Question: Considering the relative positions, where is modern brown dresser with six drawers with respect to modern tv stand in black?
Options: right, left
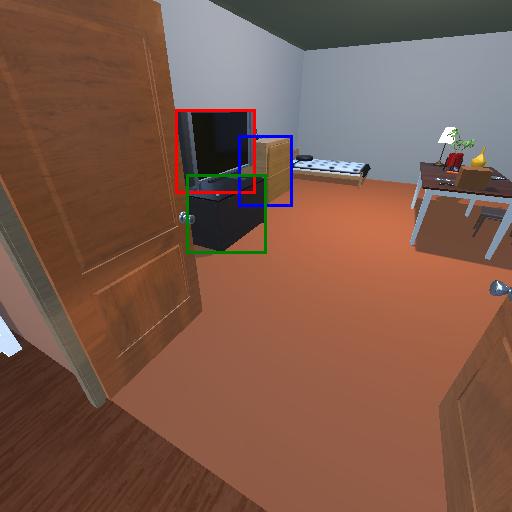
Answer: right